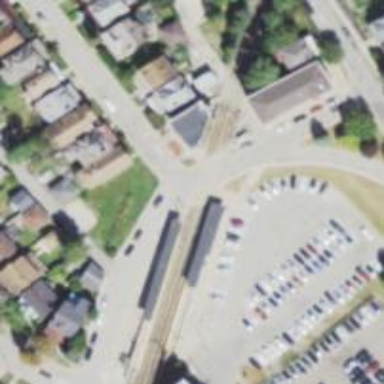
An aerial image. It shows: Crossing for the railway.